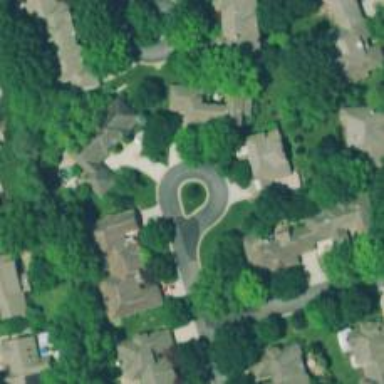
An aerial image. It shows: Turning loop on the road.